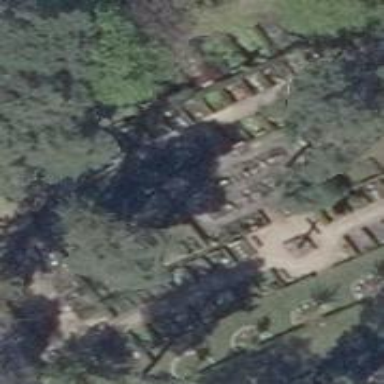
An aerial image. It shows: Graveyard with graves.